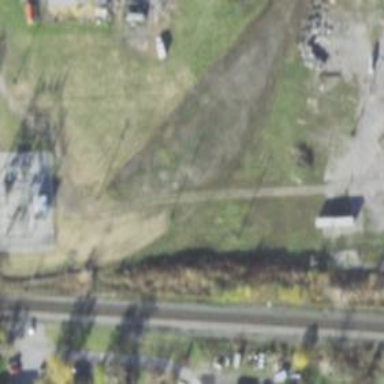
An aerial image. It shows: Disused railway siding.